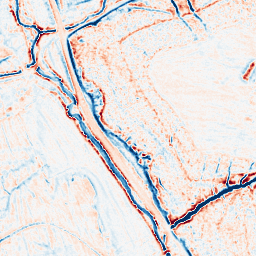
Category: edge_preserving
Decomposition family: anisotropic_diffusion
Decomposition parameters: iterations: 10
kappa: 50
gamma: 0.2
Upsampling method: linear_exact
Upsampling parameters: scale: 2
Upsampling scale: 2